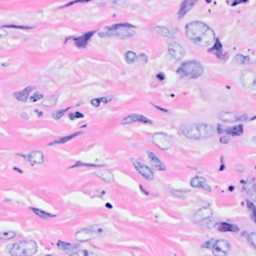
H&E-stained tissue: Breast